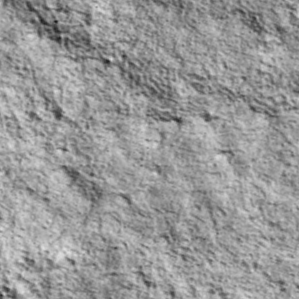
Label: non_frost